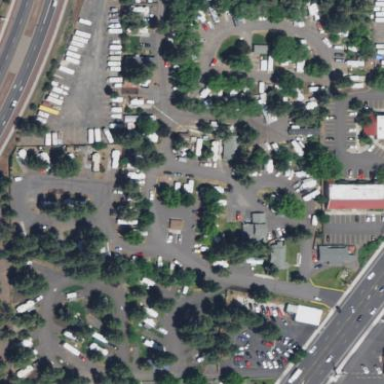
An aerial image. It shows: Caravan site for tourism.